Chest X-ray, AP view. Patient: 49 years old, sex M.
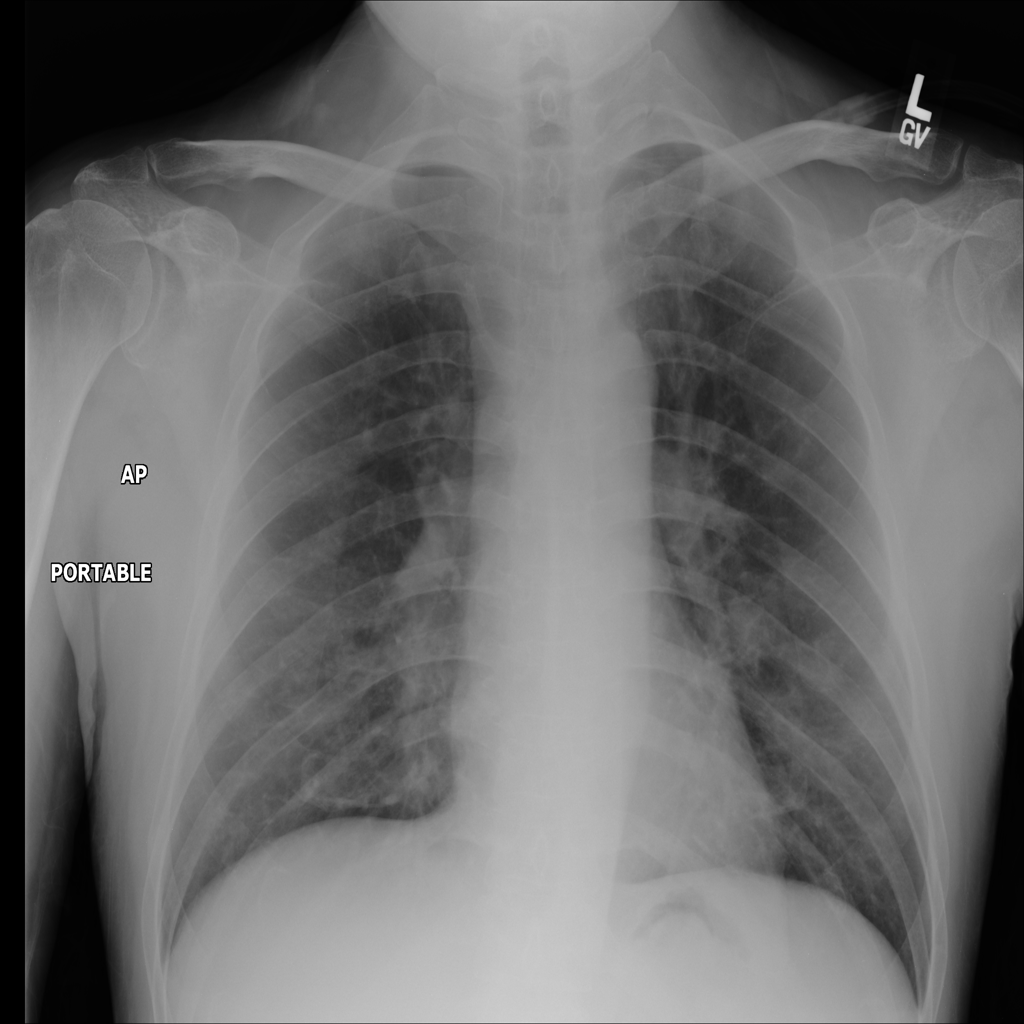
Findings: Infiltration, Pneumonia